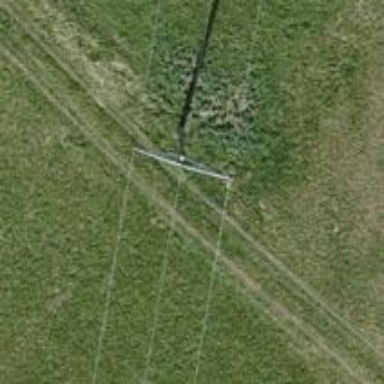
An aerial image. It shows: Concrete power pole.